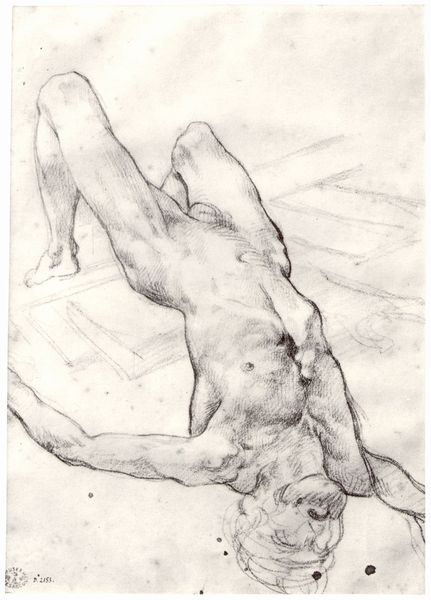
Titel: Studie zum Floß der Medusa
Künstler: Théodore Géricault
Standort: Besançon
Institution: Musée des Beaux-Arts
Schlagwörter: akt, fuß, kopf, körper, mann, nackt, schatten, schlaf, weiß, brust, frankreich, grau, kreide, licht, mund, rücken, schwarz, skizze, zeichnung, bart, jung, anatomie, arm, arme, gesicht, leiche, tod, tot, toter, porträt, signatur, kalt, boden, haare, pose, decke, beine, bein, liegen, pflaster, studie, graphik, füsse, romantik, muskeln, schmal, bett, nabel, bauch, knie, liegend, oberschenkel, scham, fussboden, penis, tusche, blut, hager, unterlage, kohle, rippen, schnitt, schraffur, loch, verletzt, bleistift, stempel, entwurf, stift, fleck, jesus, leichnam, sterben, angewinkelt, floss, antik, leid, muskel, qual, schmerz, fall, dornen, medusa, opfer, dürer, verwundet, schrei, gestreckt, gericault, schiele, aufbäumen, egon schiele, schuss, delacroix, proportion, bleistif, rückenlage, bruch, grafit, nippel, sublim, kopfüber, brustbein, leichenschauhaus, floss der medusa, genitalien, über kopf, eugène delacroix, französische romantik, angeschossen, autopsie, krümmen, egon, durchgebeugt, genitale, verrengt, verränkt, armd